Aerial crown-view tile of a tropical tree (Barro Colorado Island, Panama), acquired 20250818:
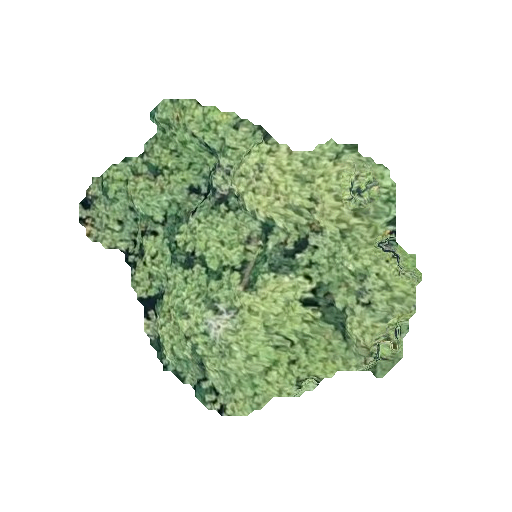
Species: Hieronyma alchorneoides
GBIF accepted scientific name: Hieronyma alchorneoides
Crown area: 101.315 m²